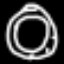
Label: donut